Question: I have 3 classes. They are related hierarchically. How get hiearchiacal data and union it it one class or dictionary array? I lately want insert data to treeview
3 classes
1. class Lvl1 {string name}
2. class Lvl2 {string name}
3. class Lvl3 {string name}

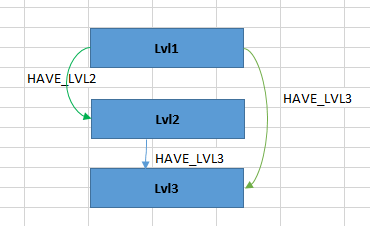
Answer: You can try to do:
'''
MATCH (root:Lvl1)-[:HAVE_LVL2|HAVE_LVL3*0..]->(leaf)
RETURN distinct leaf
'''